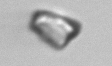
Label: detritus_transparent